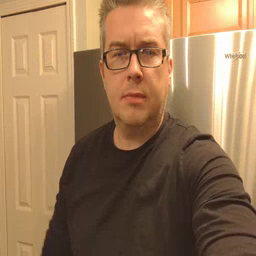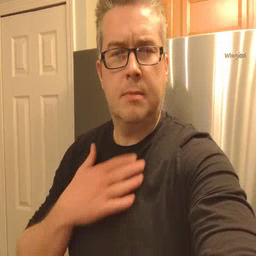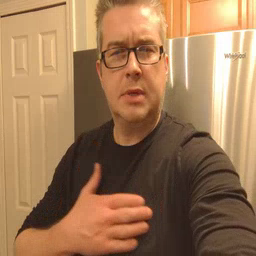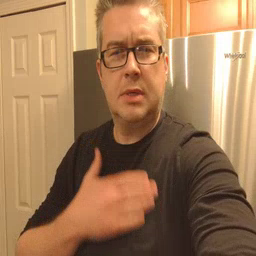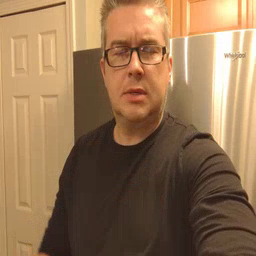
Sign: please